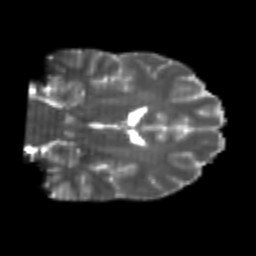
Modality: T2w
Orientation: coronal
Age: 25
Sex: male
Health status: healthy
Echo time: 0.074 s